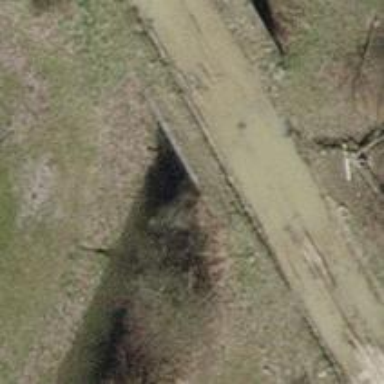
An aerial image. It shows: Culvert tunnel crossing ditch waterway.